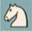
Piece: wN